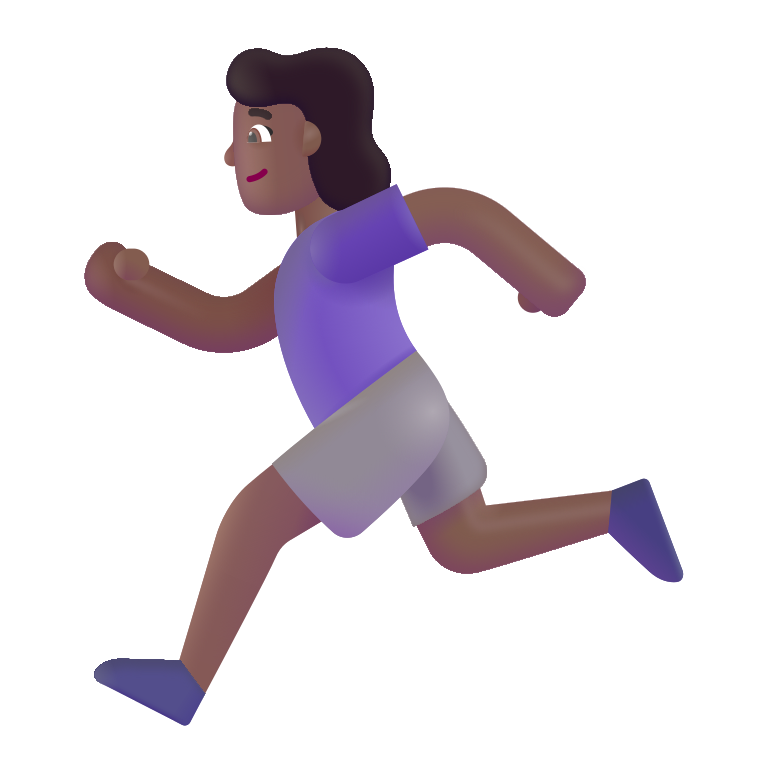
woman running color  dark